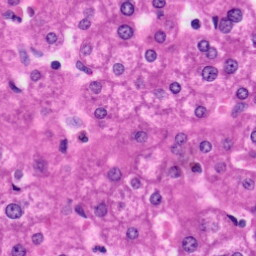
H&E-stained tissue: Liver